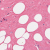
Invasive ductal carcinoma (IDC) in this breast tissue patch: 0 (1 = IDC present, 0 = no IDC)